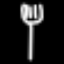
Label: fork